Chest X-ray. View position: PA
Patient age: 31
Patient sex: M
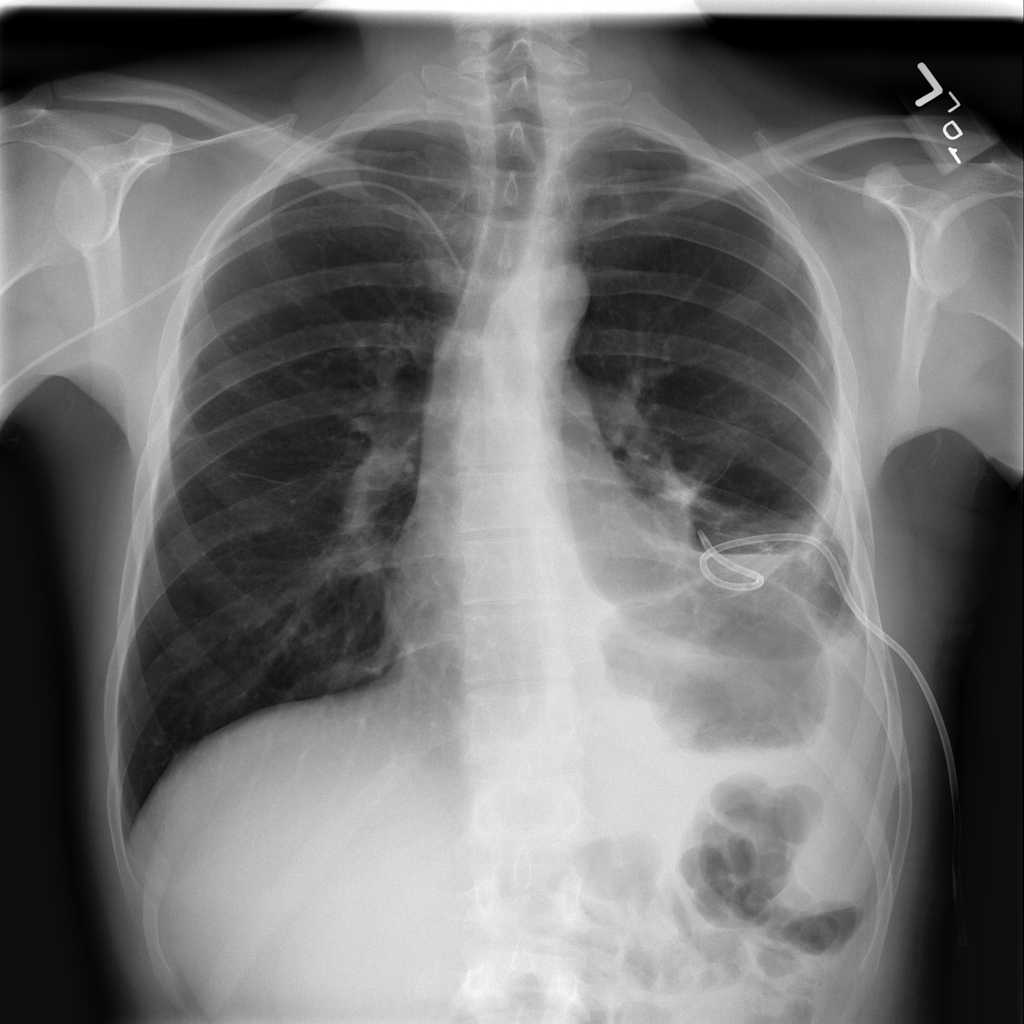
Finding: Pneumothorax